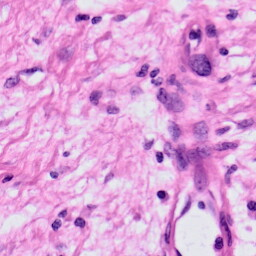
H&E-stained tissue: Skin